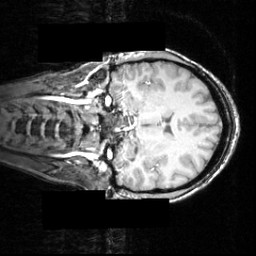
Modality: T1w
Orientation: coronal
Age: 25
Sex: female
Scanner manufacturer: siemens
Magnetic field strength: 3.951 T
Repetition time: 2.5 s
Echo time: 0.00393 s